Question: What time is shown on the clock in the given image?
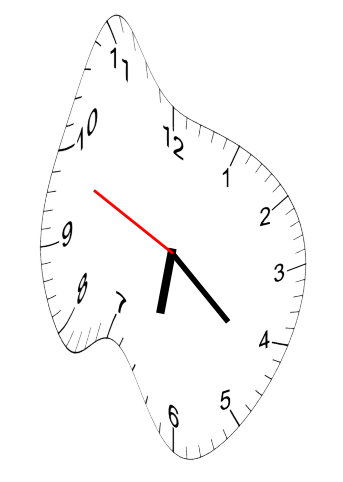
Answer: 06:21:49